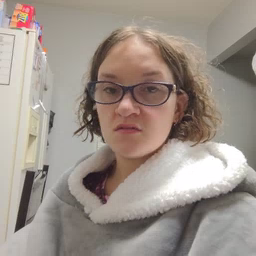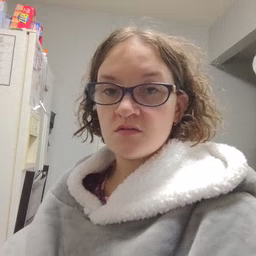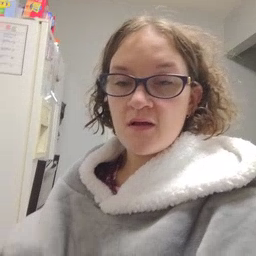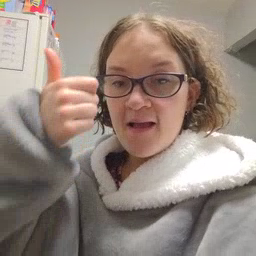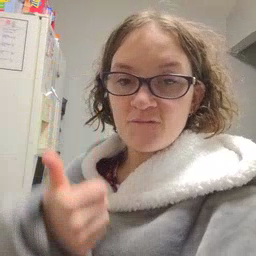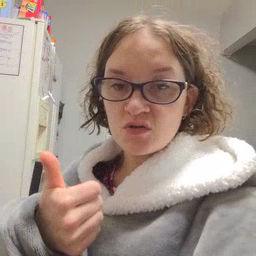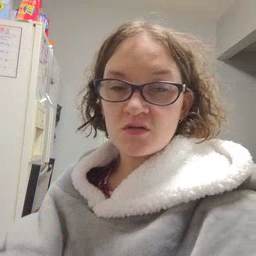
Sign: every